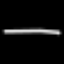
Label: line